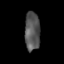
Tissue: skin
Cell type: Epithelial cells
Senescence score: 0.2248
Nuclear area (px): 575
Mean DAPI intensity: 86.287